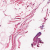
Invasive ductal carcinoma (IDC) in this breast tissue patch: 0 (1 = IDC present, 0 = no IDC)